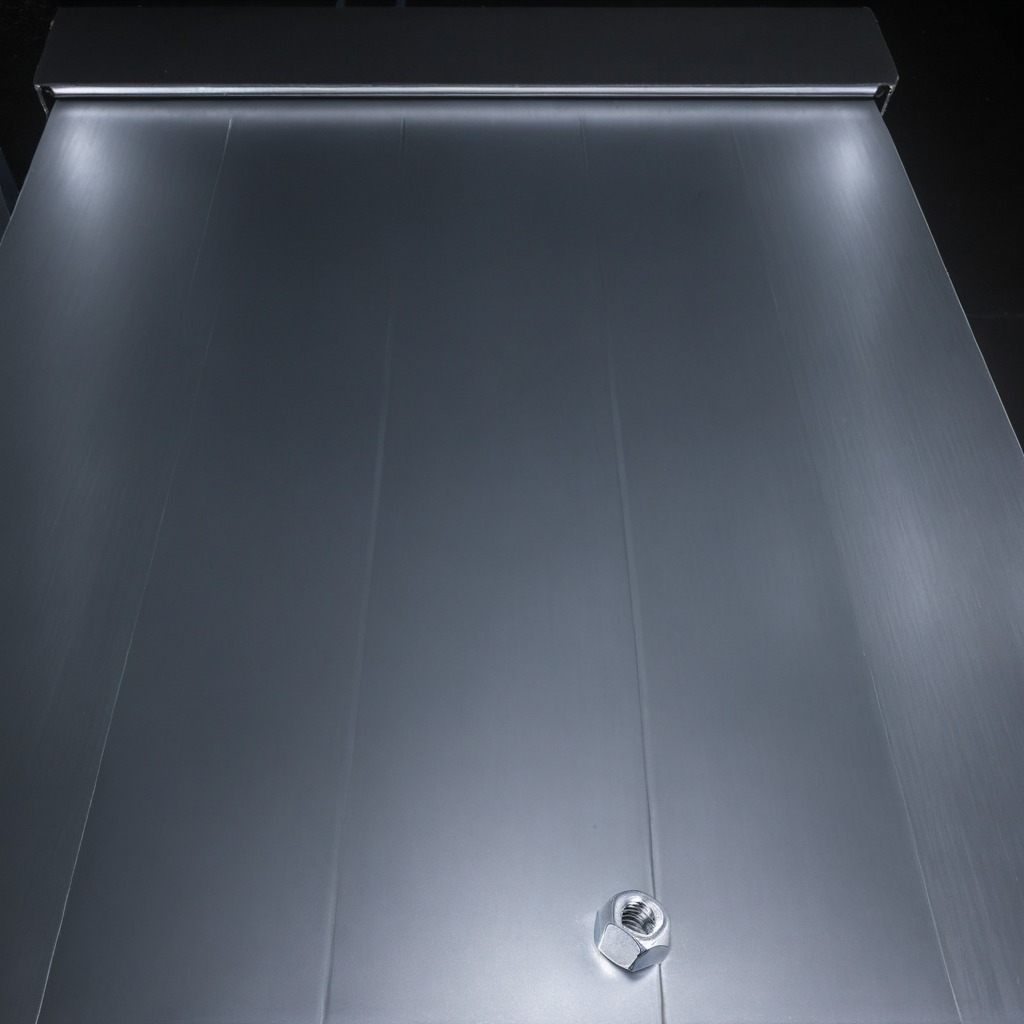
A metal nut is lying on the tabletop.